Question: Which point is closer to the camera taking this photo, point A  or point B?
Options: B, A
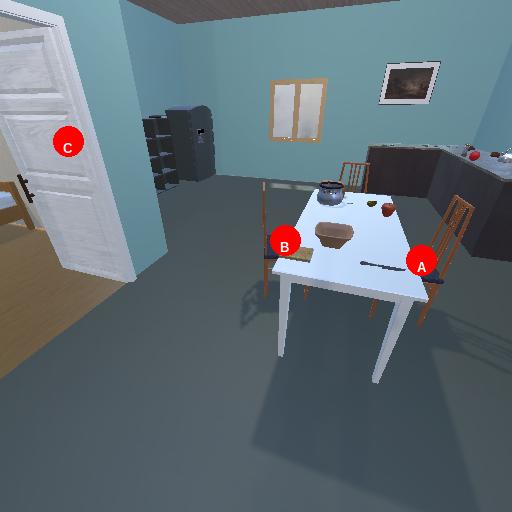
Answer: B